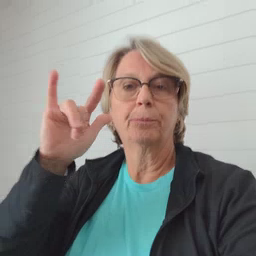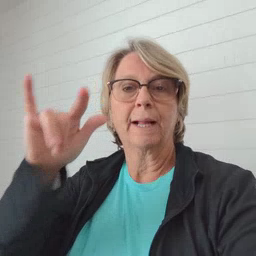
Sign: airplane